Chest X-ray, PA view. Patient: 61 years old, sex F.
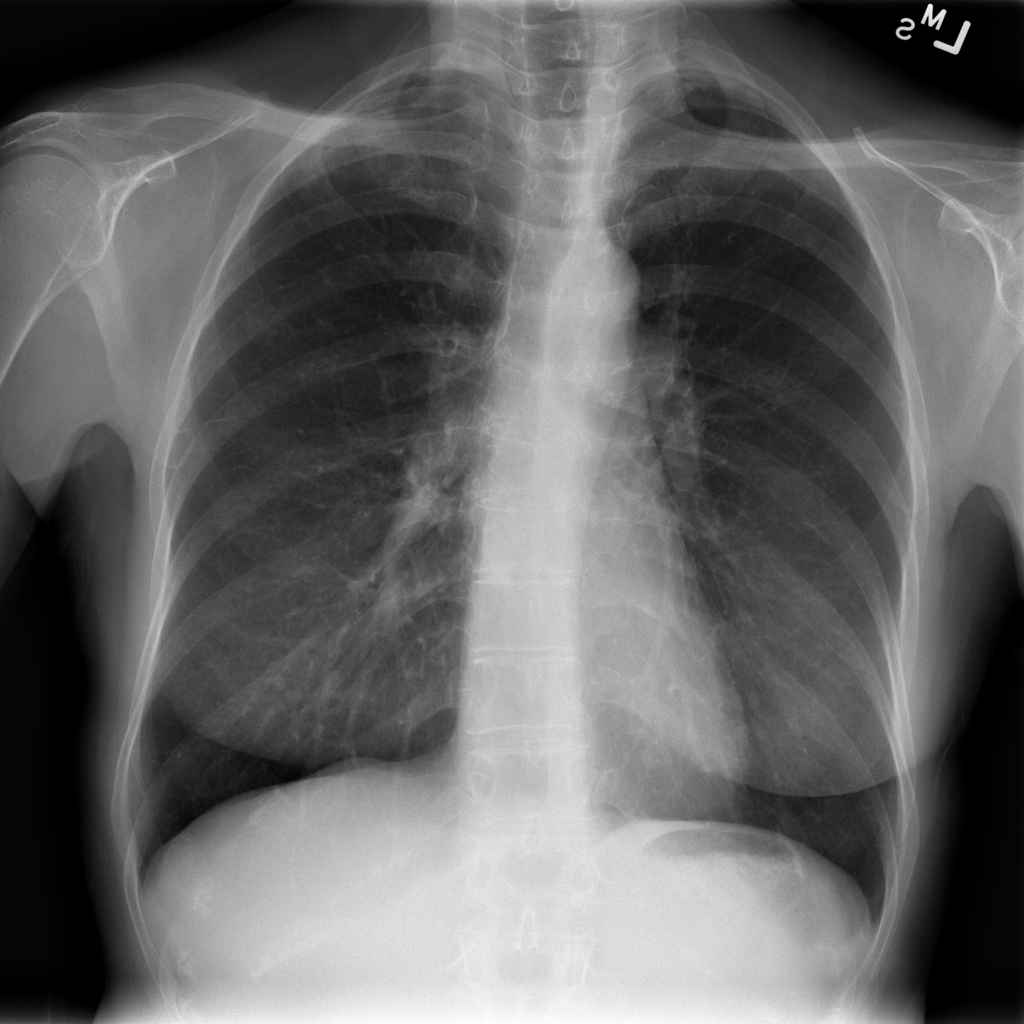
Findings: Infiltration